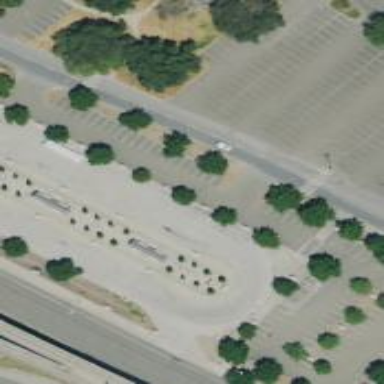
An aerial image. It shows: Parking area with park and ride facilities.